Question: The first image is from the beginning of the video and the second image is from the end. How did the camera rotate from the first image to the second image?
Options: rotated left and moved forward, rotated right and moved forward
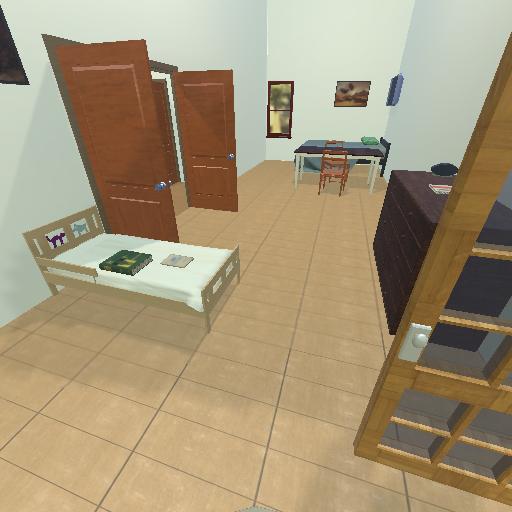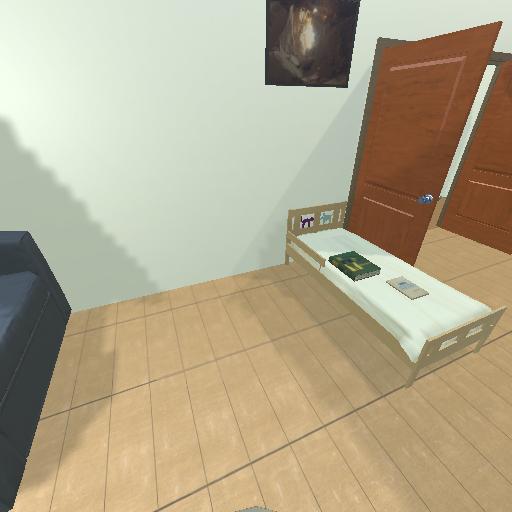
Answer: rotated left and moved forward